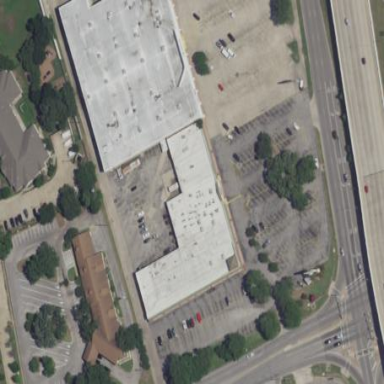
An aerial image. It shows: Retail building.